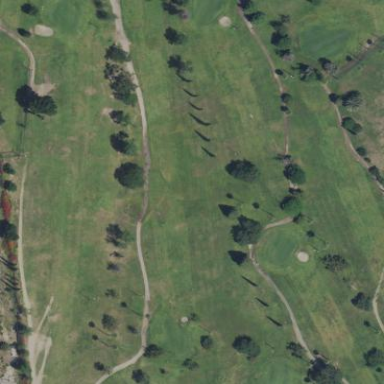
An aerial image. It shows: Scenic golf fairway.